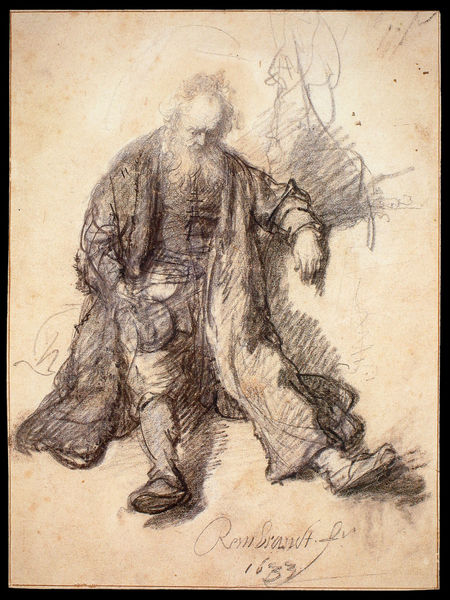
Titel: Der trunkene Lot
Künstler: Harmensz van Rijn Rembrandt
Institution: Frankfurt, Städelsches Kunstinstitut
Schlagwörter: hand, kopf, mann, sitzen, grau, hut, skizze, zeichnung, alt, bart, hemd, hose, wand, arm, gesicht, rembrandt, hände, portrait, signatur, haare, kutte, mantel, sitzend, traurig, beine, schrift, papier, alter mann, schuhe, studie, nachdenklich, liegend, alter, kohle, trostlos, bleistift, tasche, halbglatze, selbstportrait, gekritzel, 1633